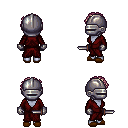
a pixel art fantasy rpg character, female body template, dark elf, purple skin, red robe, red pants, white blonde curly afro hairstyle, metal helm, metal gloves, brown slippers, dagger, four views (front, back, left, right), 2x2 character sprite sheet, small pixel art, hard edges, no anti-aliasing